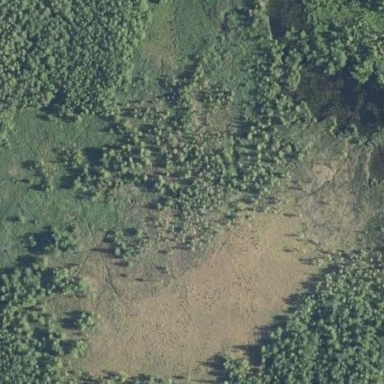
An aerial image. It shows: Bog wetland.